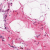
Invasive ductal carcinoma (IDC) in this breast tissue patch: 0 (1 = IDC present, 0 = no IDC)